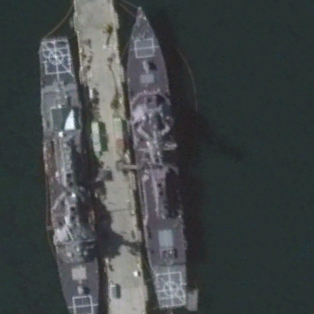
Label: destroyer